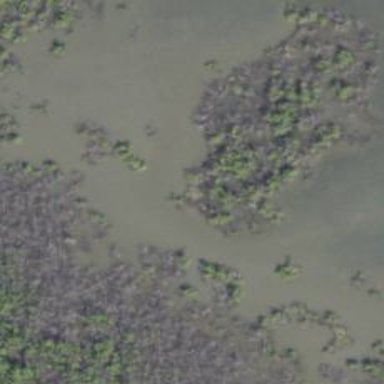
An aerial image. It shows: Mangrove wetland featuring plant community of Mangrove Swamp.